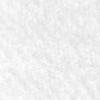
Label: no_change